Question: I'm making Tetris in Java and would like to have the game play on the left and scoring, buttons, and nextPiece on the right, like so:

You'll notice that the score on the Game Panel is updating, but the score on the Score Panel (on the right) is not.
On the Game Panel, I have global variables for score and level: 'private int level, totalScore;' which are initialized to 0.
and this in my 'paint component():'
'''
g.setColor(Color.RED);
g.drawString("Level: " + level, this.getWidth()/2+110, this.getHeight()/2-200);
g.drawString("Score: " + totalScore, this.getWidth()/2+110, this.getHeight()/2-170);
'''
Then I have this code within the Game Panel which calculates level and scoring:
'''
public void changeLevel () {
int max = (level+1)*100;
if (totalScore >= max) {
System.out.println(max + "reached... next level");
level++;
totalScore = 0;
timer();
}
}
public int tallyScore(int totalLines) {
int score = 0;
switch (totalLines) {
case 1: score = 40 * (level + 1);
break;
case 2: score = 100 * (level + 1);
break;
case 3: score = 300 * (level + 1);
break;
case 4: score = 1200 * (level + 1);
break;
default: break;
}
return score;
}
//loop through all rows starting at bottom (12 rows)
public void checkBottomFull() {
int lines = 0;
for(int row = totalRows-1; row > 0; row--) {
while (isFull(row)) {
lines++;
clearRow(row);
}
}
totalScore += tallyScore(lines);
//check if level needs to be changed based on current score...
changeLevel();
//reset lines after score has been incremented
lines=0;
}
'''
And since I want the Score Panel to display the score, I have these two methods in Game Panel which return the global variables:
'''
public int getScore() {
return totalScore;
}
public int getLevel() {
return level;
}
'''
In my Score Panel 'paintComponent()' I have 'board.getLevel()' and 'board.getScore()' ('board' class is the Game Panel) so I can feed the Game Panel scores to the Score Panel.
'''
g.setColor(Color.BLACK);
g.drawString("Level: " + board.getLevel(), this.getWidth()/2, this.getHeight()/2-130);
g.drawString("Score: " + board.getScore(), this.getWidth()/2, this.getHeight()/2-100);
'''
Yet as you can see from the picture, these scores are not updating.
Any thoughts?
Thanks!
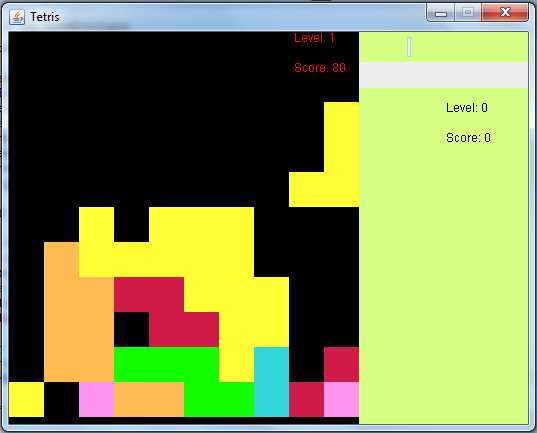
Answer: You will want to separate concerns so that they can be shared. Consider making a class for the logic and data that underlies your GUI, and say you call this class you Model class. Then you can give it a level and a score field and make them "bound properties", meaning that other classes can listen for changes to these fields. I usually do this by giving my Model a SwingPropertyChangeSupport object and give it an 'addPropertyChangeListener(PropertyChangeListener listener)' and a 'removePropertyChangeListener(PropertyChangeListener listener)', and then I notify all registered PropertyChangeListener's of changes by calling PropertyChangeSupport's fire. e.g.,
'''
import java.beans.PropertyChangeListener;
import javax.swing.event.SwingPropertyChangeSupport;
public class Model {
public static final String SCORE = "score";
public static final String LEVEL = "level";
private SwingPropertyChangeSupport pcSupport =
new SwingPropertyChangeSupport(this);
private int score;
private int level;
public void addPropertyChangeListener(PropertyChangeListener listener) {
pcSupport.addPropertyChangeListener(listener);
}
public void removePropertyChangeListener(PropertyChangeListener listener) {
pcSupport.removePropertyChangeListener(listener);
}
public int getScore() {
return score;
}
public void setScore(int score) {
int oldValue = this.score;
int newValue = score;
this.score = score;
pcSupport.firePropertyChange(SCORE, oldValue, newValue);
}
public int getLevel() {
return level;
}
public void setLevel(int level) {
int oldValue = this.level;
int newValue = level;
this.level = level;
pcSupport.firePropertyChange(LEVEL, oldValue, newValue);
}
}
'''
Then any GUI or view component that wishes to listen to changes in the values may do so. The below class combines "View" with "Control" if you're studying MVC structure:
'''
import java.awt.FlowLayout;
import java.beans.PropertyChangeEvent;
import java.beans.PropertyChangeListener;
import javax.swing.*;
import javax.swing.event.ChangeEvent;
import javax.swing.event.ChangeListener;
public class UseModelGui {
private static void createAndShowGui() {
Panel1 panel1 = new Panel1();
Panel2 panel2 = new Panel2();
Model model = new Model();
panel1.setModel(model);
panel2.setModel(model);
JFrame frame = new JFrame("UseModelGui");
frame.setDefaultCloseOperation(JFrame.EXIT_ON_CLOSE);
frame.getContentPane().setLayout(new FlowLayout());
frame.getContentPane().add(panel1);
frame.getContentPane().add(panel2);
frame.pack();
frame.setLocationByPlatform(true);
frame.setVisible(true);
}
public static void main(String[] args) {
SwingUtilities.invokeLater(new Runnable() {
public void run() {
createAndShowGui();
}
});
}
}
class Panel1 extends JPanel {
private JTextField scoreField = new JTextField(2);
private JTextField levelField = new JTextField(2);
public Panel1() {
scoreField.setFocusable(false);
scoreField.setEditable(false);
levelField.setFocusable(false);
levelField.setEditable(false);
add(new JLabel("score:"));
add(scoreField);
add(new JLabel("Level:"));
add(levelField);
setBorder(BorderFactory.createTitledBorder("Check Values"));
}
public void setModel(Model model) {
model.addPropertyChangeListener(new PropertyChangeListener() {
@Override
public void propertyChange(PropertyChangeEvent pcEvt) {
if (Model.LEVEL.equals(pcEvt.getPropertyName())) {
String level = pcEvt.getNewValue().toString();
levelField.setText(level);
} else if (Model.SCORE.equals(pcEvt.getPropertyName())) {
String score = pcEvt.getNewValue().toString();
scoreField.setText(score);
}
}
});
}
}
class Panel2 extends JPanel {
private JSpinner scoreSpinner = new JSpinner(new SpinnerNumberModel(0, 0,
20, 1));
private JSpinner levelSpinner = new JSpinner(new SpinnerNumberModel(0, 0,
10, 1));
private Model model;
public Panel2() {
add(new JLabel("score:"));
add(scoreSpinner);
add(new JLabel("Level:"));
add(levelSpinner);
setBorder(BorderFactory.createTitledBorder("Set Values"));
scoreSpinner.addChangeListener(new ChangeListener() {
@Override
public void stateChanged(ChangeEvent evt) {
int score = ((Integer) scoreSpinner.getValue()).intValue();
if (model != null) {
model.setScore(score);
}
}
});
levelSpinner.addChangeListener(new ChangeListener() {
@Override
public void stateChanged(ChangeEvent evt) {
int level = ((Integer) levelSpinner.getValue()).intValue();
if (model != null) {
model.setLevel(level);
}
}
});
}
public void setModel(Model model) {
this.model = model;
}
}
'''
The beauty of this is that Panel1 has no knowledge of Panel2, and Model has no knowledge of either. All Panel1 knows of is if Model changes. All Panel2 knows is that it is changing the Model's state. All the Model knows is that its state can change, and its values can be listened to.
You're right that in this simple example this is over-kill, but as soon as you start having complex data and state, this makes sense and becomes quite helpful.